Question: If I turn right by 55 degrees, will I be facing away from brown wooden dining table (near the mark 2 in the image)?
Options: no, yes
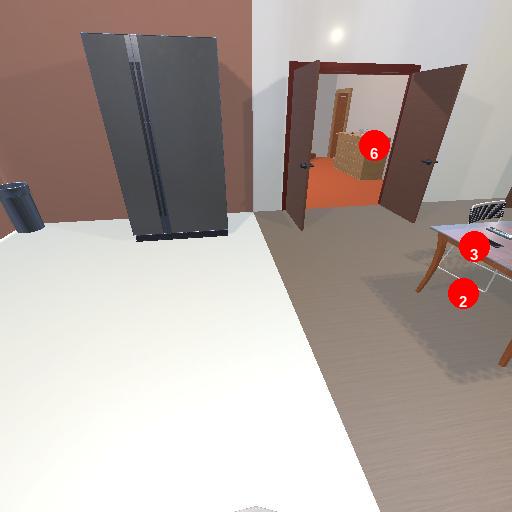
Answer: no